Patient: sex M, age 72
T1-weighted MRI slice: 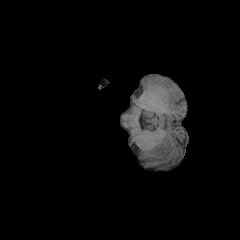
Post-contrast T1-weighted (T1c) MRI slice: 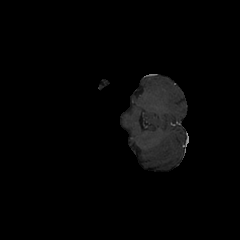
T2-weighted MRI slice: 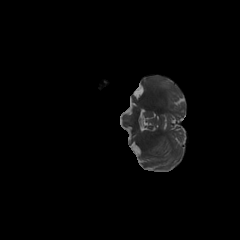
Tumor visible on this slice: no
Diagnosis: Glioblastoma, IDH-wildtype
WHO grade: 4